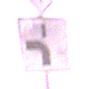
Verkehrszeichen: VerlaufVorfahrtsstrasse5
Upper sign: Vorfahrtsstrasse
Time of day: SunriseSunset
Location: Outdoor (Urban)
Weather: PartlyCloudy
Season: NotSpecified
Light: Natural